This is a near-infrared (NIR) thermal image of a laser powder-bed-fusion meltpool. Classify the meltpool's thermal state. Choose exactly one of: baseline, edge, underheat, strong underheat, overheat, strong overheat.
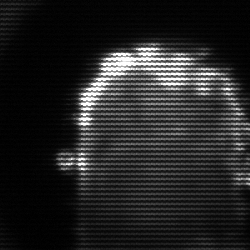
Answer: baseline